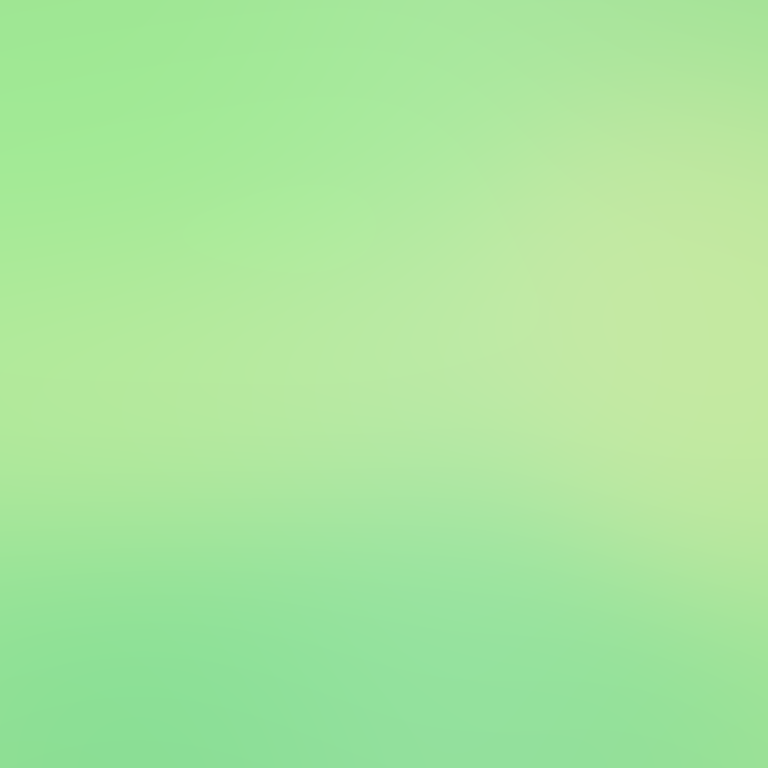
Abstract light effect, smooth gradient from soft green to pale yellow, calm atmosphere, diffuse light, no room, no furniture, no objects.